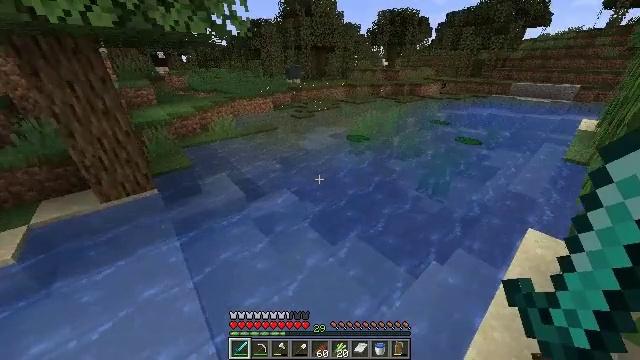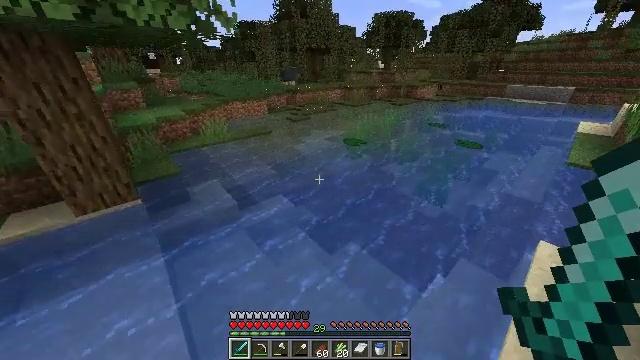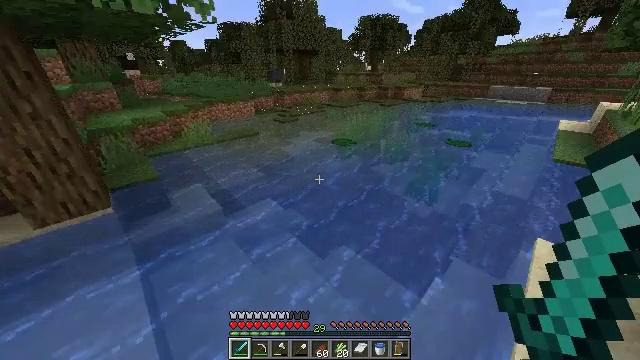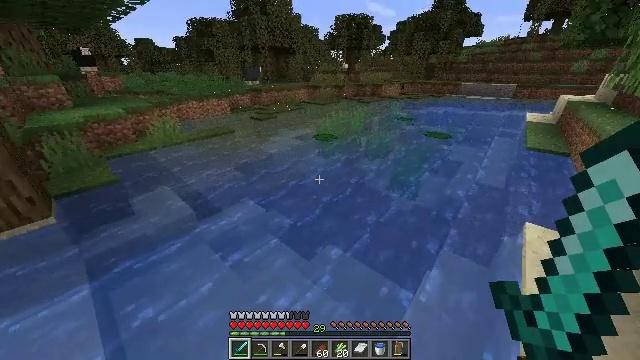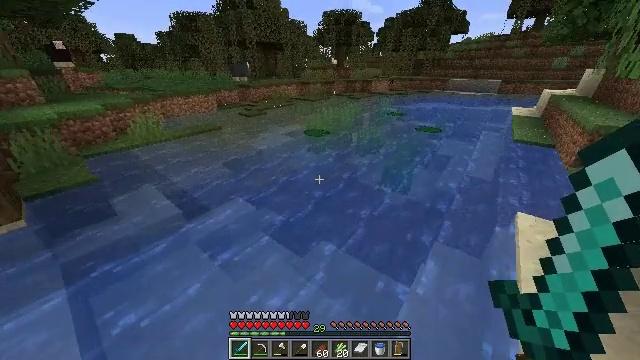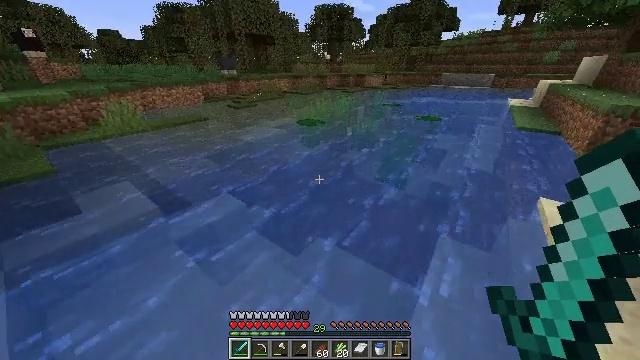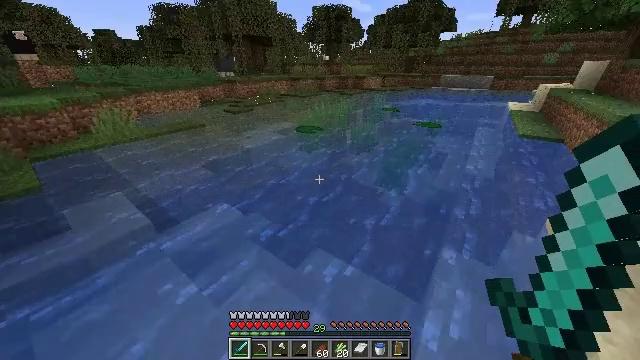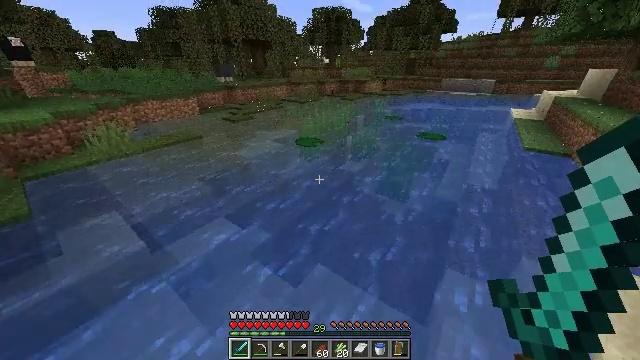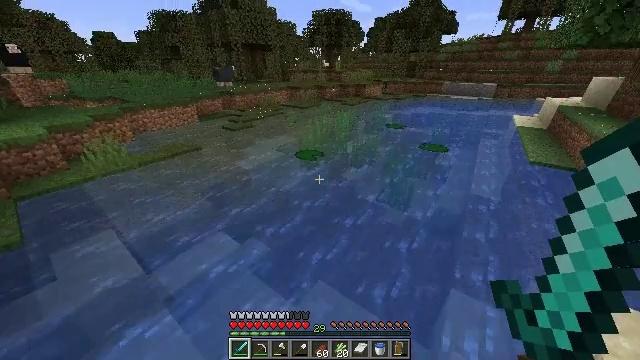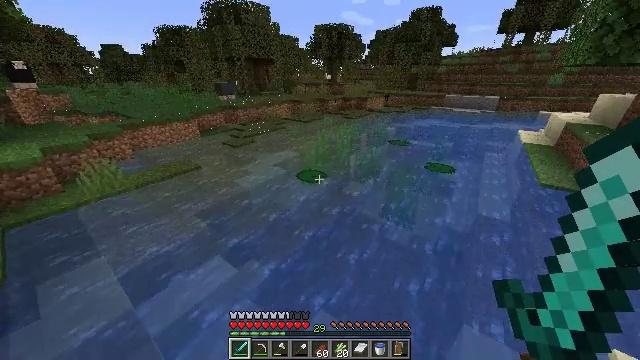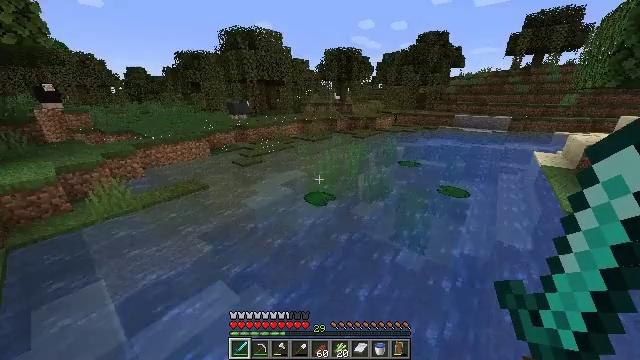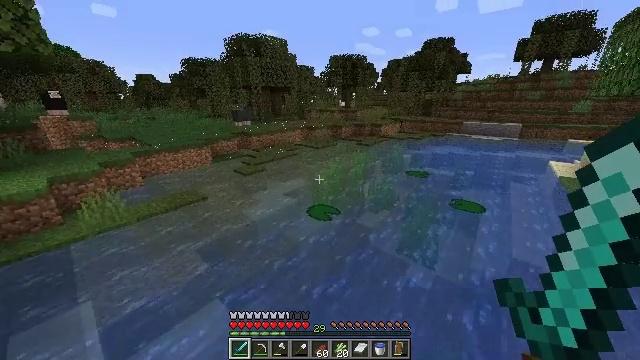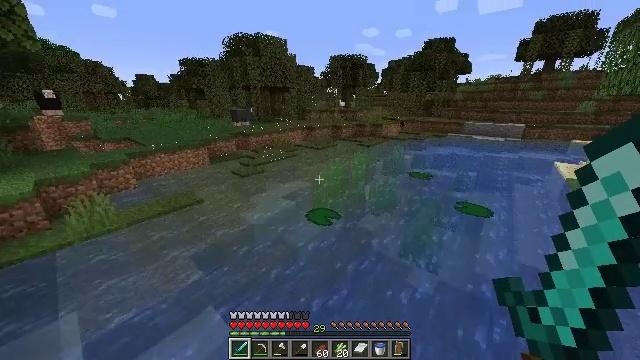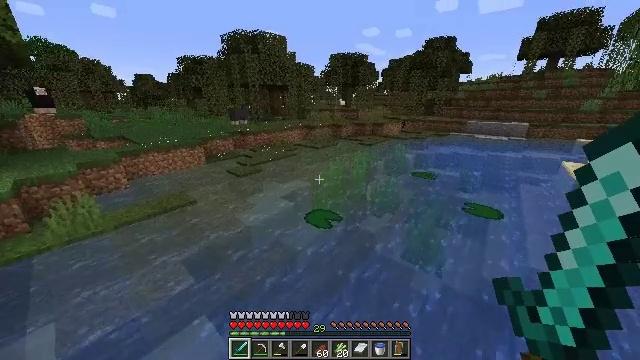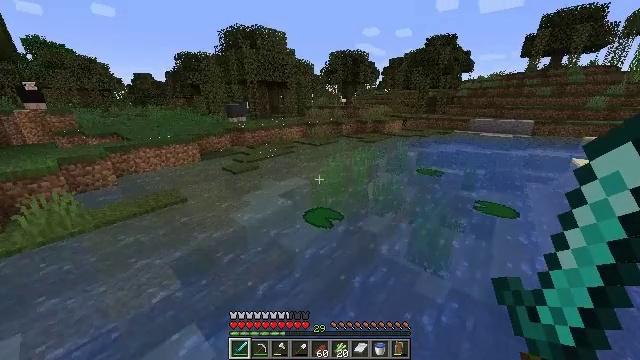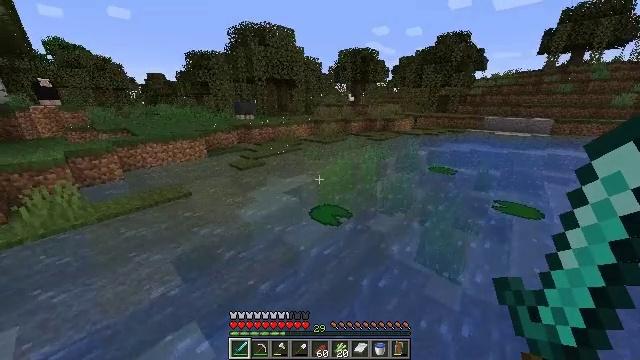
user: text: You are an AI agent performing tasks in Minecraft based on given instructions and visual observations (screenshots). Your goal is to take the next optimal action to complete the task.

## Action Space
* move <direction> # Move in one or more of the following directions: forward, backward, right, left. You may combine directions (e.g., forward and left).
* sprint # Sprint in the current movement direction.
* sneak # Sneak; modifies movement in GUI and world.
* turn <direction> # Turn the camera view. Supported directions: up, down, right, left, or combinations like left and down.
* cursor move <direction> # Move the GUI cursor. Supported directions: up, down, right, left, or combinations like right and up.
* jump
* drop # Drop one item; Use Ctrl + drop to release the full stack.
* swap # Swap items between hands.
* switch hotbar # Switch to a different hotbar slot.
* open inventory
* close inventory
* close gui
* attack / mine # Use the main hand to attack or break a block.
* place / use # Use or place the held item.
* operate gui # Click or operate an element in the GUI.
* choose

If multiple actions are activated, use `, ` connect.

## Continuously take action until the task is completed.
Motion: motion action
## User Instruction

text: Break the sugar cane.
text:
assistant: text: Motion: move forward, sprint, turn right
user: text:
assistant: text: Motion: move forward, sprint, turn right, jump
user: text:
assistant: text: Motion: move forward, sprint, turn right, jump
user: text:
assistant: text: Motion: move forward, sprint, turn right, jump
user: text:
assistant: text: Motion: move forward, sprint, turn right, jump
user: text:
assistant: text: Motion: move forward, sprint, jump
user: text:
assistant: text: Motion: move forward, sprint, jump
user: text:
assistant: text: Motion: move forward, sprint, jump
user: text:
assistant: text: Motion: move forward, sprint, turn up, jump
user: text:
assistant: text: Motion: move forward, sprint, turn left and up, jump
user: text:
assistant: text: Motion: move forward, sprint, turn left and up, jump
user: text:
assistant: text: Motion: move forward, sprint
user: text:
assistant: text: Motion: move forward, sprint
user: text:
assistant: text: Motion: move forward, sprint
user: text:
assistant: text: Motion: move forward, sprint, turn left
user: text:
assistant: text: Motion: move forward, sprint
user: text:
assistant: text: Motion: move forward, sprint
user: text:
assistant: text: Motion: move forward, sprint, turn right and up
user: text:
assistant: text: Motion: move forward, sprint, turn right and up
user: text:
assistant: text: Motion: move forward, sprint
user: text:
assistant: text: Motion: move forward, sprint, turn up
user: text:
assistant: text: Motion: move forward, sprint, turn up
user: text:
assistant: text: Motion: move forward, sprint, turn right and up
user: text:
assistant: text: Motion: move forward, sprint, turn right and up
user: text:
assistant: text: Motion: move forward, sprint, turn right and up
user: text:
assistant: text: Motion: move forward, sprint, turn up
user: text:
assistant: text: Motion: move forward, sprint, turn up
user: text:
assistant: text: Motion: move forward, sprint, turn up
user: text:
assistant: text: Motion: move forward, sprint, turn up
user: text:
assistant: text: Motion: move forward, sprint, turn up